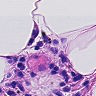
Metastatic tissue present: no